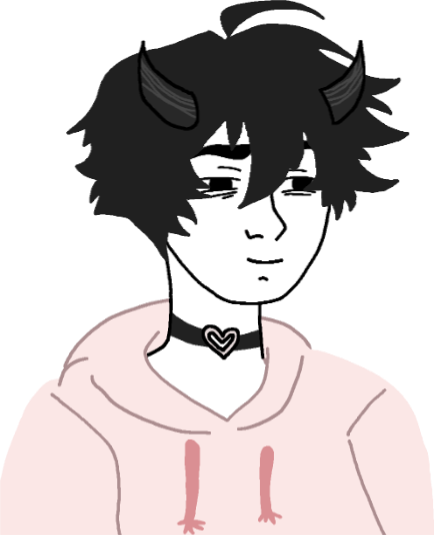
Label: 5_Twinkjak